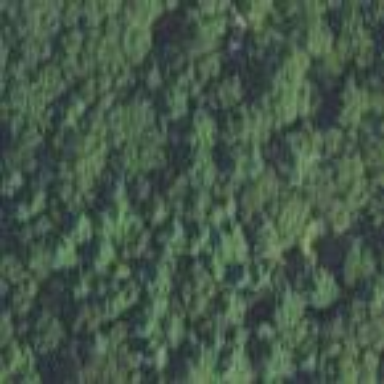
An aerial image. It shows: Woodland consisting mainly of needle-leaved trees.